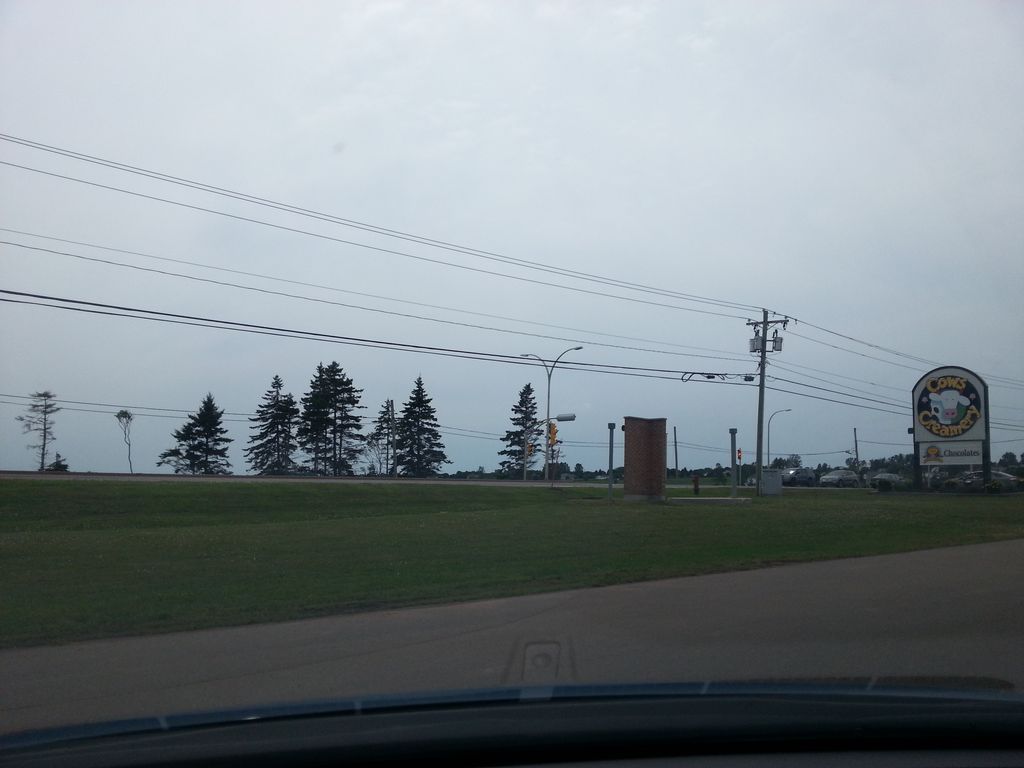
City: charlottetown